Question: So the issue I am having is that my slider handle appears to move past the limit of the track when i move it to it's minimum value (farthest left). You can see what I am talking about below as the first slider's handle still lies within the track, but the handle of the second slider seems to overshoot it by a few pixels.
How would I offset the handle here? Or is there something I can change with the track to fix this problem?
Thanks!

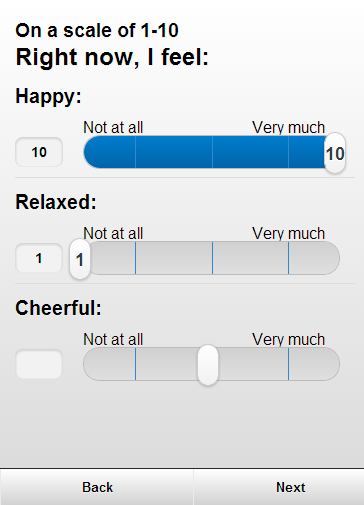
Answer: It looks like you have changed the size of the track and the handle via CSS. When you change the handle size, you need to change the negative left margin to half the width of the handle. Also, reducing the border radius of the track a little will help with the visuals:
'''
.ui-slider-track, .ui-slider-switch {
height: 30px;
border-radius: 12px;
}
.ui-slider-track .ui-btn.ui-slider-handle {
width: 16px;
height: 36px;
margin-top: -20px !important;
margin-left: -8px !important;
}
'''
> <URL>